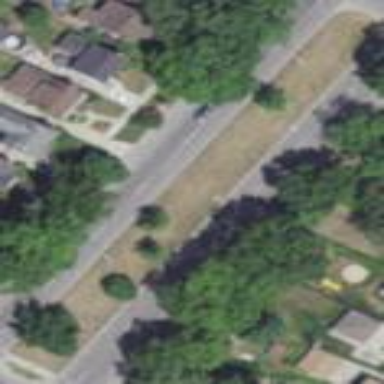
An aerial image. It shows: Island traffic calming feature with grass surface.